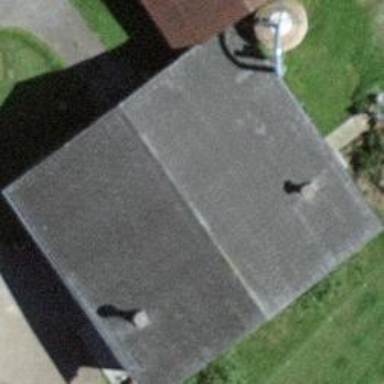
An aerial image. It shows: Barn.